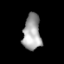
Tissue: lung
Cell type: Epithelial cells
Senescence score: 0.1751
Nuclear area (px): 625
Mean DAPI intensity: 163.909